Field crop: tomato
Growth stage: 1
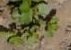
Species: portulaca